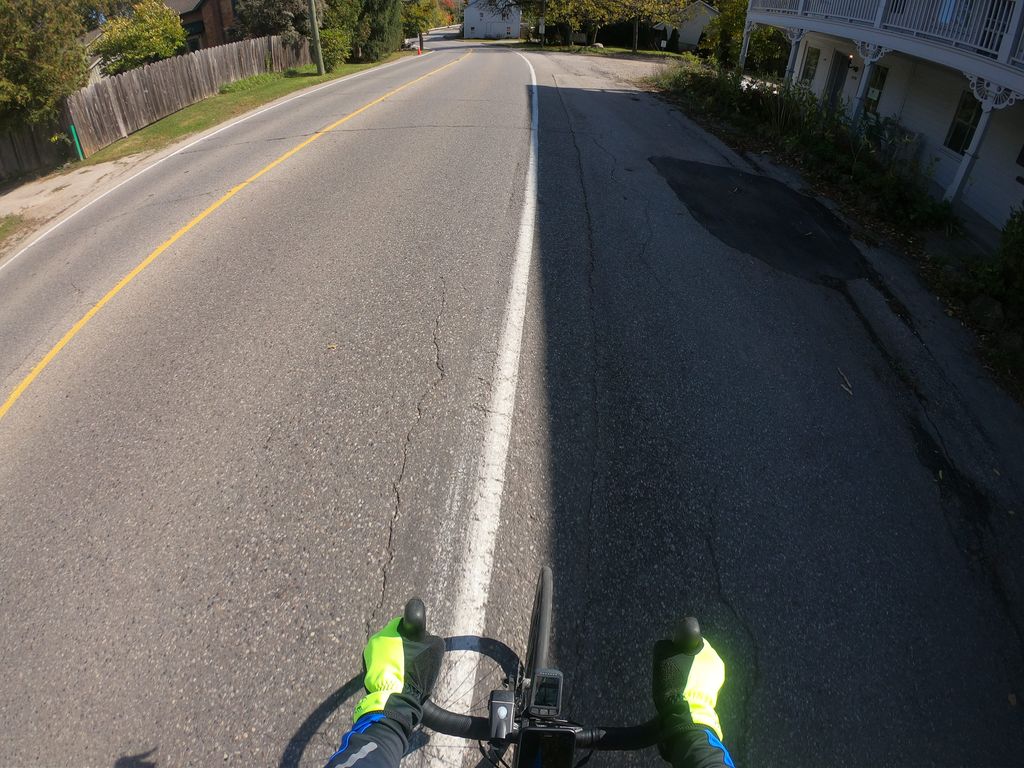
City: kitchener-waterloo